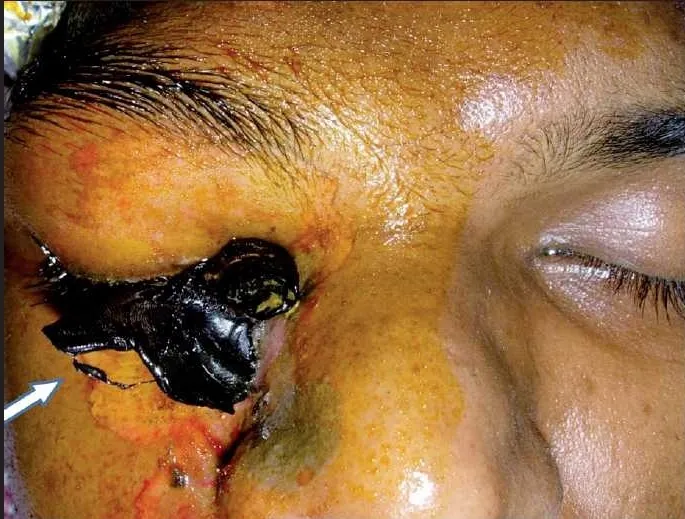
Solidified polymer protruding from the skin of the right lower eyelid.
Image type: medical_photograph (other_medical_photograph)